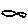
Label: cloud